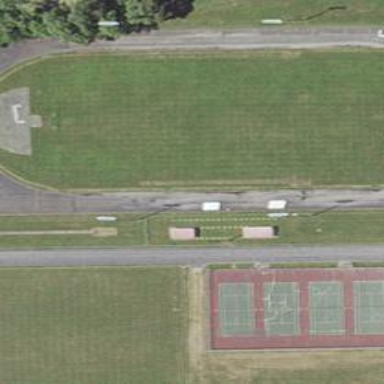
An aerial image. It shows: Asphalt track within leisure land area.